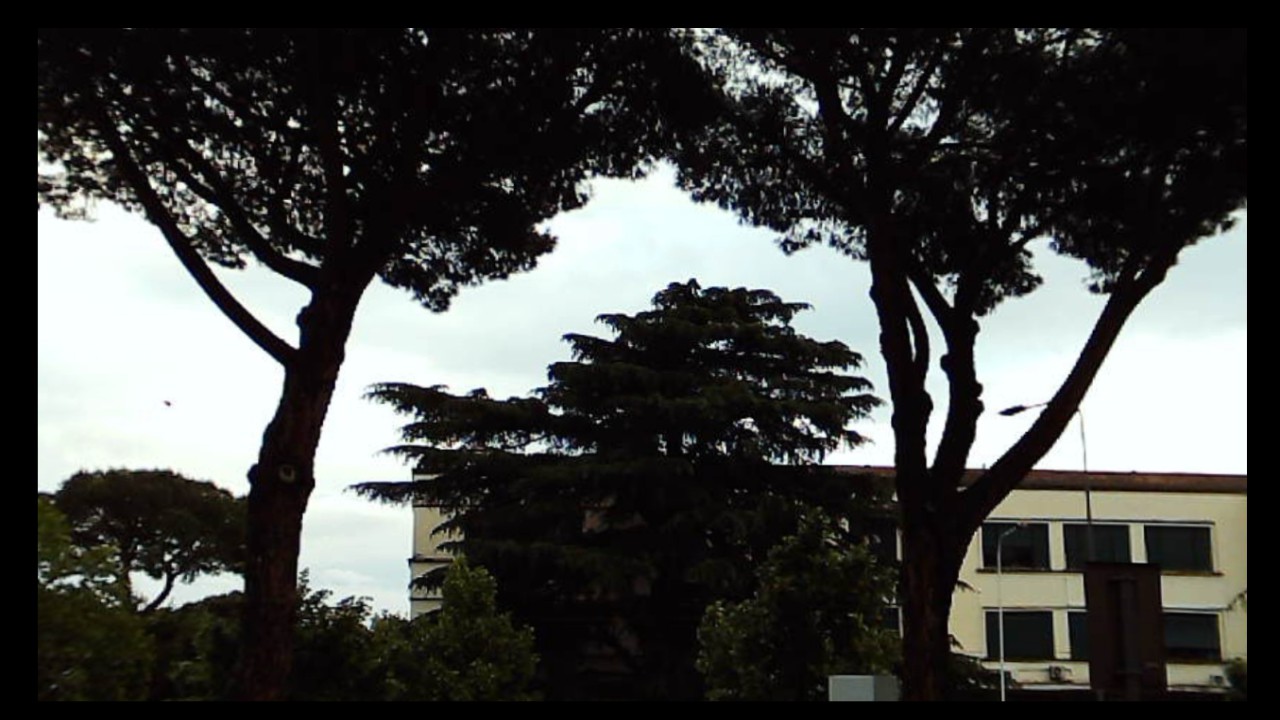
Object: DarwinFPV cineape20